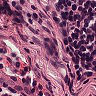
Metastatic tissue present: no